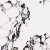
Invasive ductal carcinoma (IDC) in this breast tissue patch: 0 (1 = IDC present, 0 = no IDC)